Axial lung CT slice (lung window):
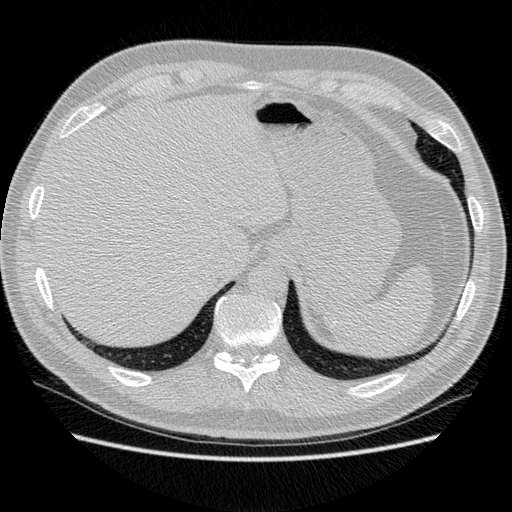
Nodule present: no